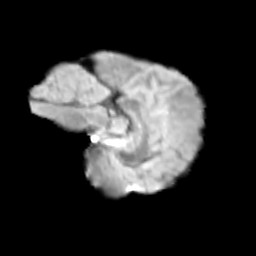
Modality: T2w
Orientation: sagittal
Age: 13
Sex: female
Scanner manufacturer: siemens
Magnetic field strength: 3 T
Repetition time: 3.8 s
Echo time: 0.07 s